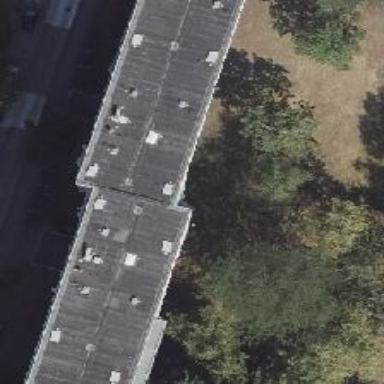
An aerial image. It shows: Dormitory.